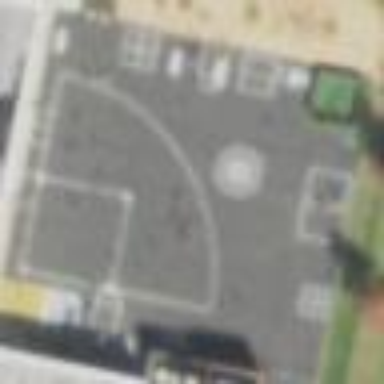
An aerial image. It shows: Multi-sport pitch with asphalt surface.